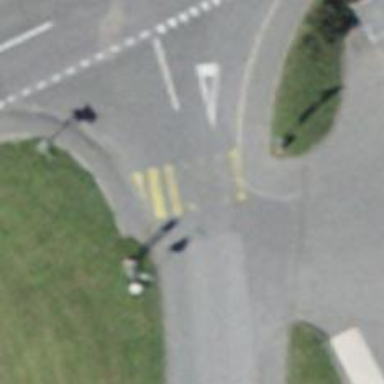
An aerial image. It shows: Uncontrolled zebra crossing on the road.